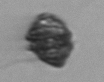
Label: Kryptoperidinium_triquetrum